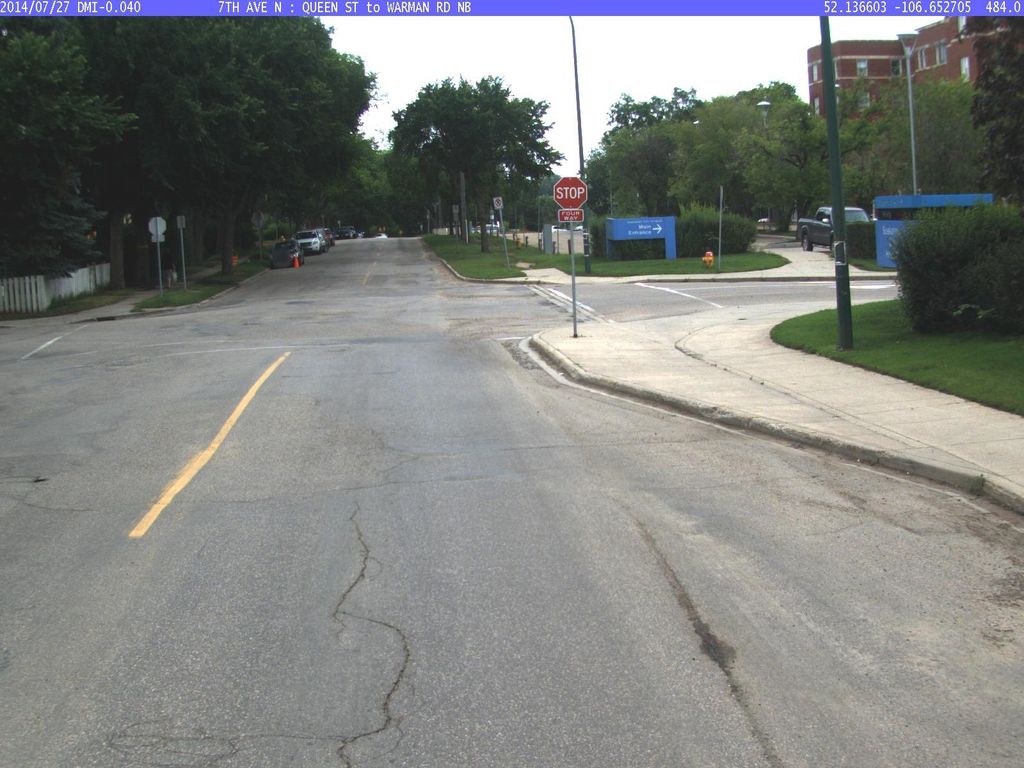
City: saskatoon